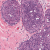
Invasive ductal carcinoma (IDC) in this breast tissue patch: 0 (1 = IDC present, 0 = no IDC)